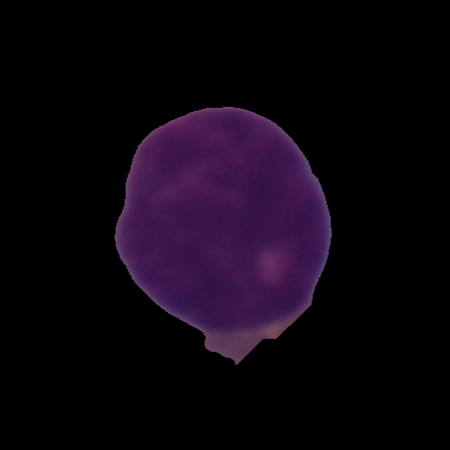
Label: cancer